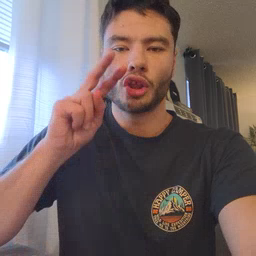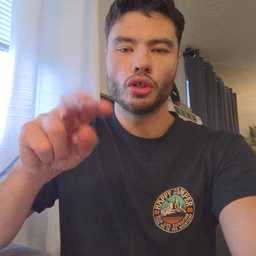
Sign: look